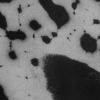
Label: not_dusty